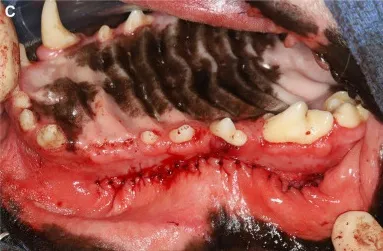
After removing the epithelial lining of the fistulas, tension-free closure was achieved with single interrupted resorbable sutures (C).
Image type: pathology (h&e)